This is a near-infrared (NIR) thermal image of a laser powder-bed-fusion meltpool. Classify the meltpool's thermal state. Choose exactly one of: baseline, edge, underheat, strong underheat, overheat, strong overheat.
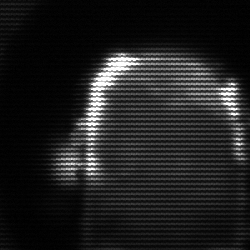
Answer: baseline